二年级 · 算术
红和她的 5 位好朋友去动物园，一共要花多少元?

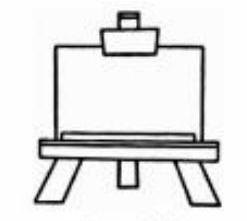
答案: $5+1=6$

$6 \times 8=48($ 元 $)$

答: 一共要花 48 元。